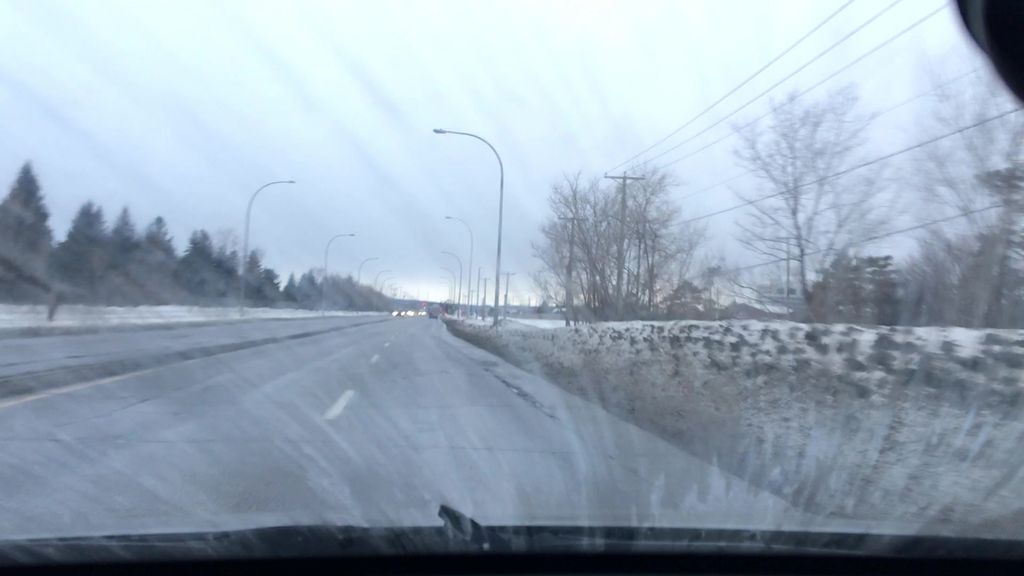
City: ottawa-gatineau